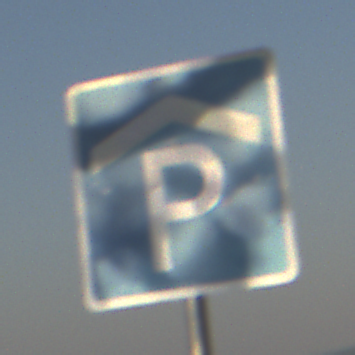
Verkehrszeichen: Parkhaus
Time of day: SunriseSunset
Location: Outdoor (Nature)
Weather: Clear
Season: NotSpecified
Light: Natural